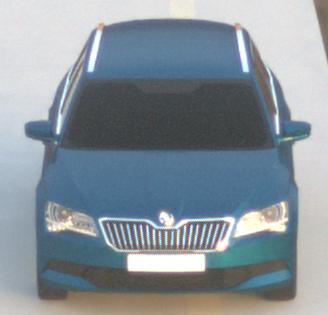
Make: Skoda
Model: Superb Combi 1.4 TSI
Detailed model: Superb (III) Combi
Model produced from: 2015/09
Model produced until: 2018/06
Doors: 5
Color: blue
Road condition: dry road
Daytime: dawn
Contrast: medium contrast